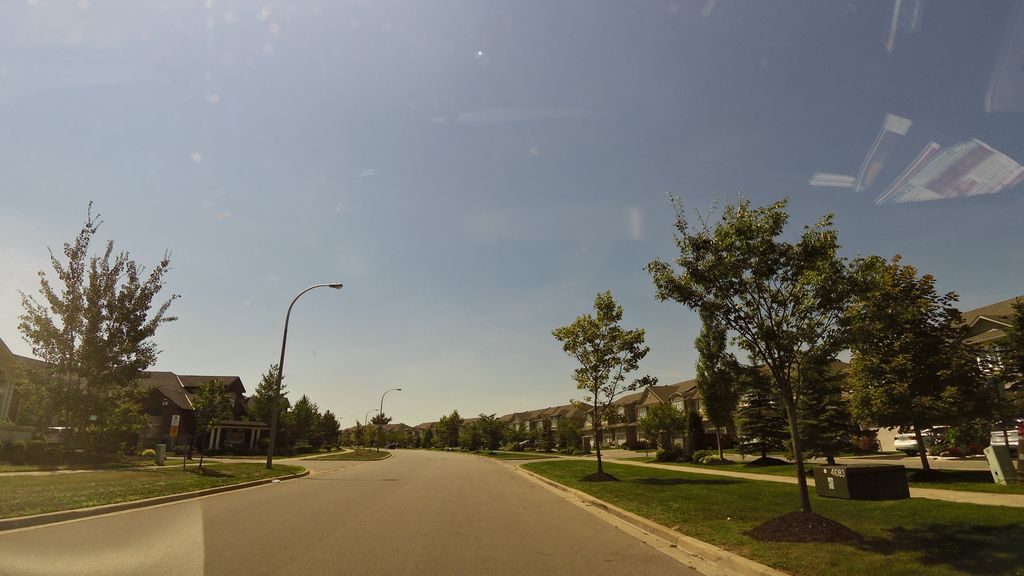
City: hamilton